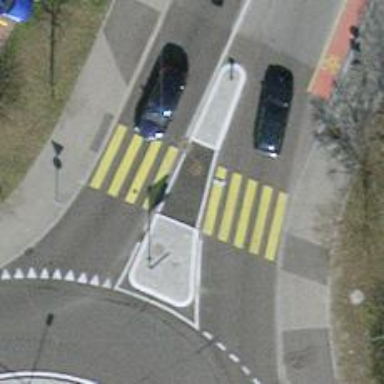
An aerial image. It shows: Marked road crossing with pedestrian island.